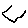
Label: hexagon